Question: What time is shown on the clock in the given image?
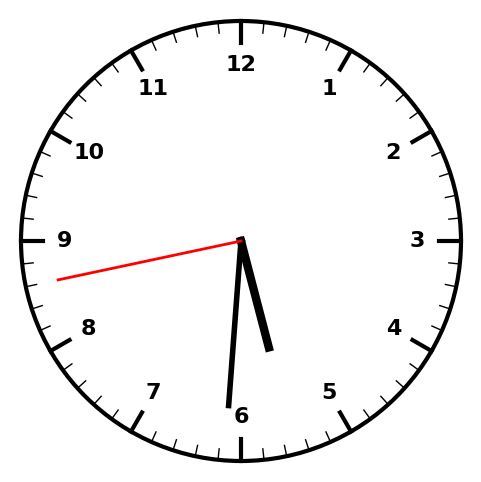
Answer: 05:30:43